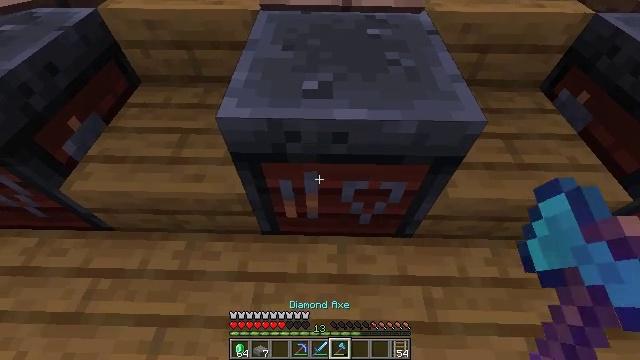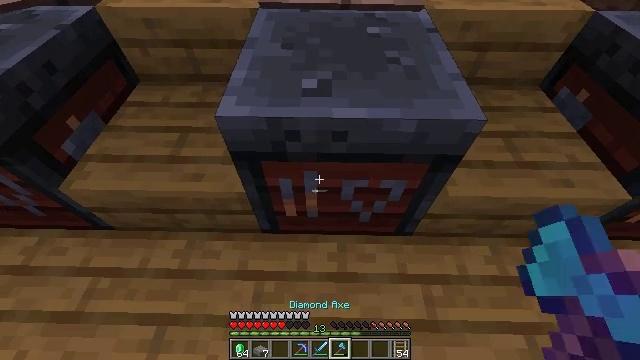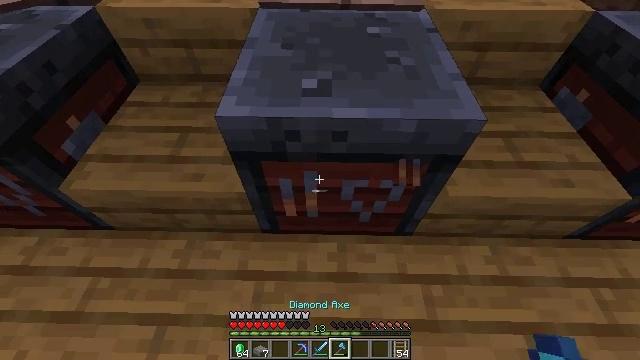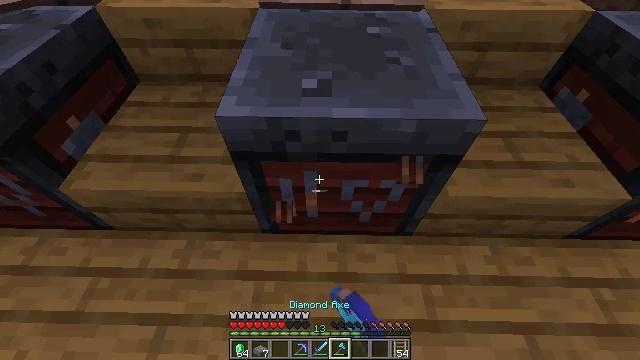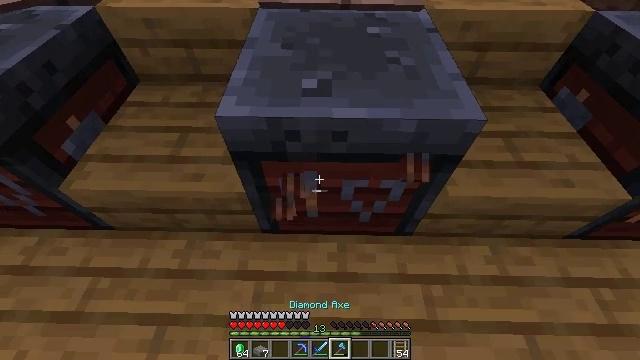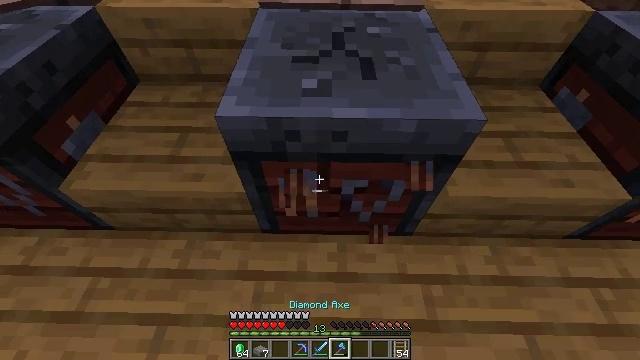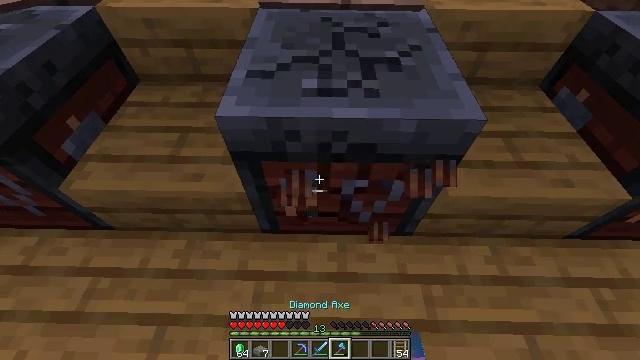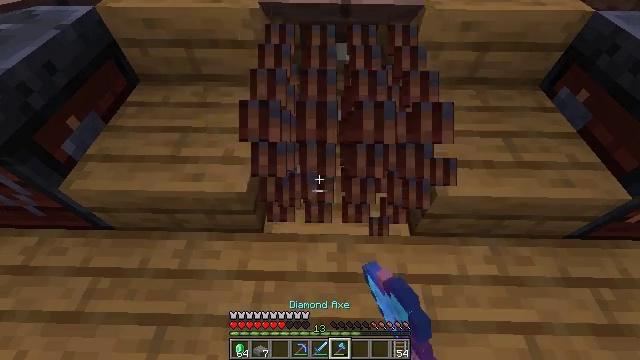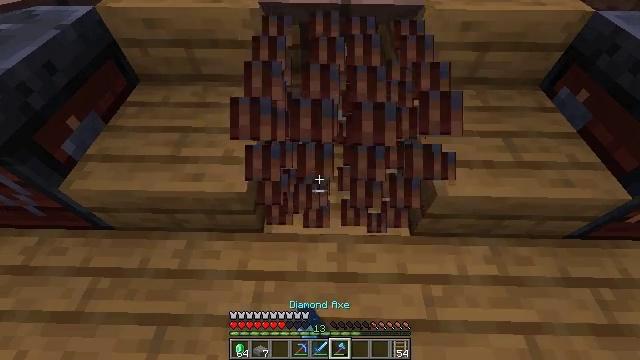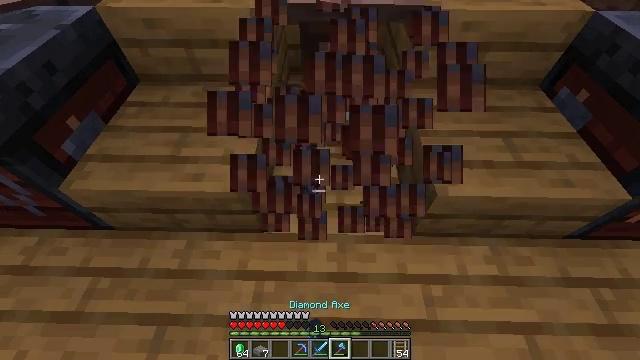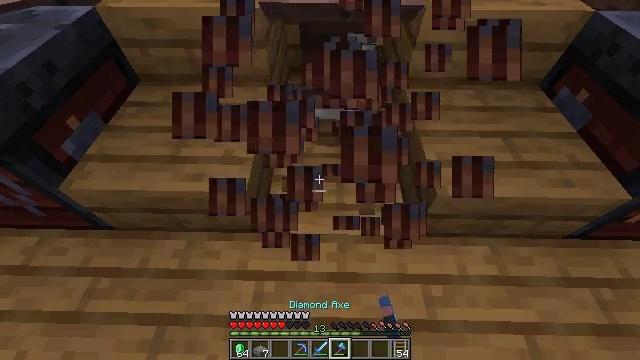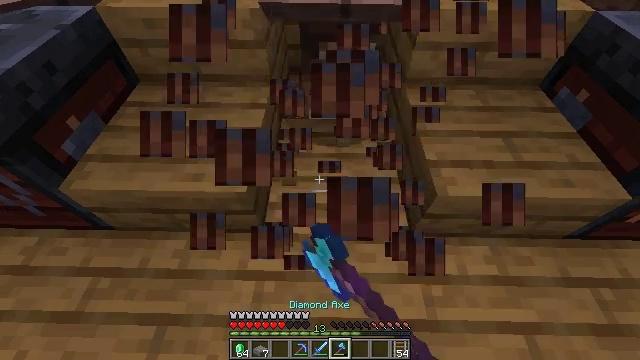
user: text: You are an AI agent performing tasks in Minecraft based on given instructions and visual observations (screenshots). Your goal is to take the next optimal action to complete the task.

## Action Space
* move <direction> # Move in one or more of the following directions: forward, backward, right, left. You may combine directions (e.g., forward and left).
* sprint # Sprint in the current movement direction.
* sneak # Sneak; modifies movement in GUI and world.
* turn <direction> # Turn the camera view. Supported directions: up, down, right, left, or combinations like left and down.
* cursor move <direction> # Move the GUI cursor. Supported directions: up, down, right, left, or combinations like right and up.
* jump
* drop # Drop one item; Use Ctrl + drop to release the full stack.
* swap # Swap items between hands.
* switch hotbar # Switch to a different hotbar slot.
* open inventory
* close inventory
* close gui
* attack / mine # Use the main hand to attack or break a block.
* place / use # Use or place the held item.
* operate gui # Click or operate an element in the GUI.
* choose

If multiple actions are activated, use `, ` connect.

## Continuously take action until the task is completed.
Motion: motion action
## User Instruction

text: Gather the smithing table into your inventory.
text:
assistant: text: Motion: no_op
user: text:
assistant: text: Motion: attack / mine
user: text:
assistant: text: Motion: attack / mine
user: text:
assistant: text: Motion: attack / mine
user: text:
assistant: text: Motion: attack / mine
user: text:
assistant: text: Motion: attack / mine
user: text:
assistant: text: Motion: attack / mine
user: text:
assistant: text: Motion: attack / mine
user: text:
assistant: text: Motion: attack / mine
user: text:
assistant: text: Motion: attack / mine
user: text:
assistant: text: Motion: attack / mine
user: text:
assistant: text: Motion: no_op